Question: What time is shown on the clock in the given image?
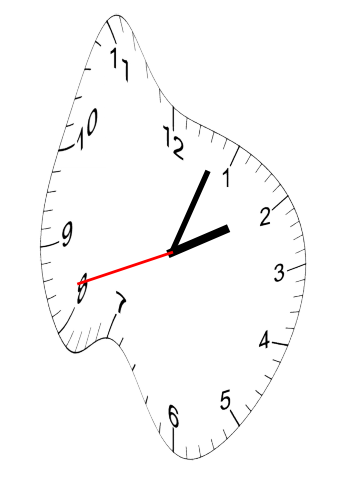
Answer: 02:03:42